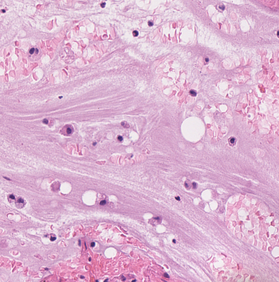
Tumor epithelial tissue: no
Tumor-associated stroma tissue: no
Normal tissue: yes